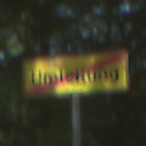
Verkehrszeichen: EndeDerUmleitungsankuendigung
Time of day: Midday
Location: Outdoor (RoadRail)
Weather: Clear
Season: NotSpecified
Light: Natural